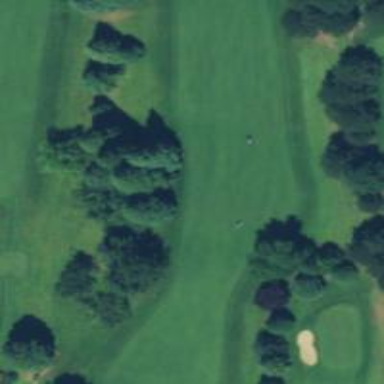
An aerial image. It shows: View of golf hole.